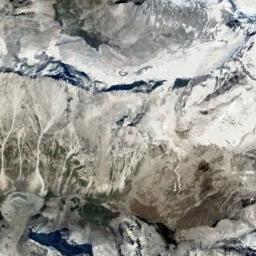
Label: snowberg